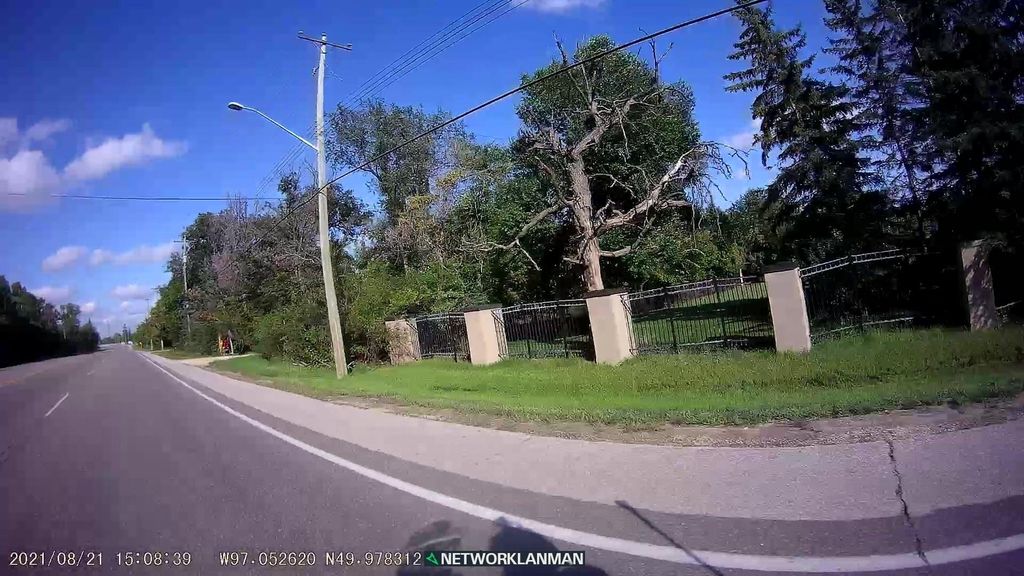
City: winnipeg